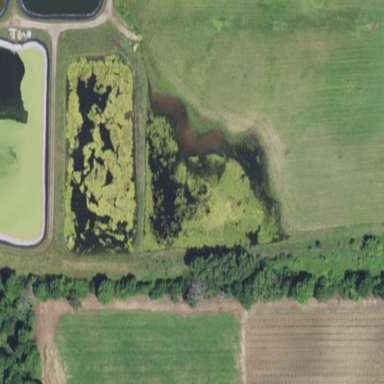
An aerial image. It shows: Serene pond surrounded by nature.